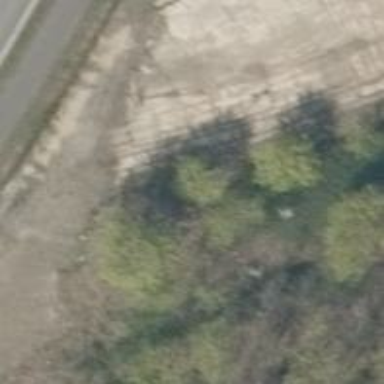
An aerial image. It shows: Disused railway yard.